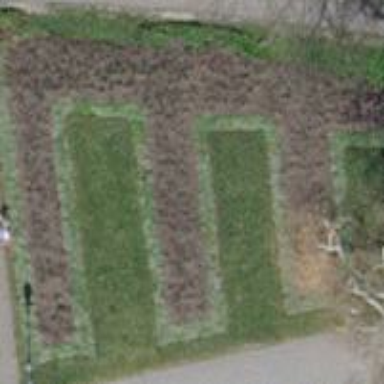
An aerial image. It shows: Flowerbed that is used for landscaping or gardening purposes.